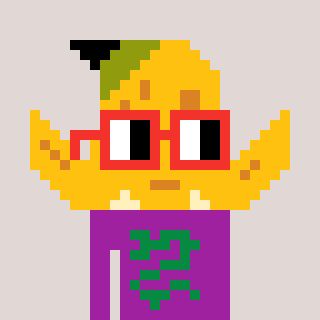
a pixel art character with square red glasses, a banana-shaped head and a magenta-colored body on a warm background